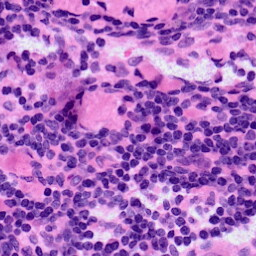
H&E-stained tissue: LymphNode